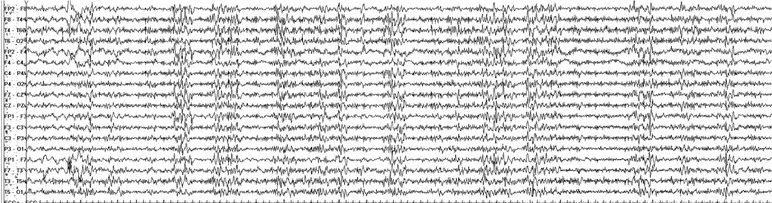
Ictal epileptic headache during NCSE documented by video-EEG. The EEG tracing showed the activation of subcontinuous epileptic activity consisting of GSWDs, clinically related to a prolonged tensive headache with bilateral and symmetrical eyelid flutter (a).
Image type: electrography (eeg)